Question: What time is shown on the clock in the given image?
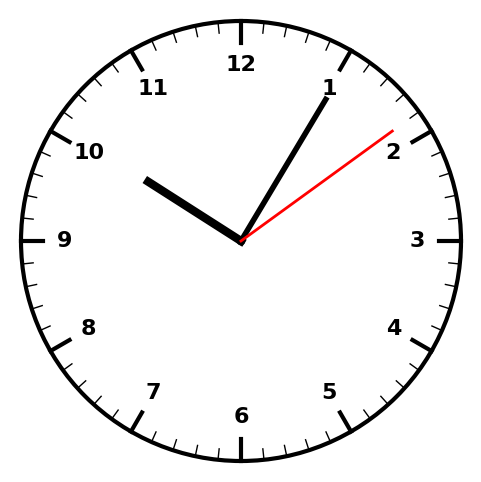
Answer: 10:05:09